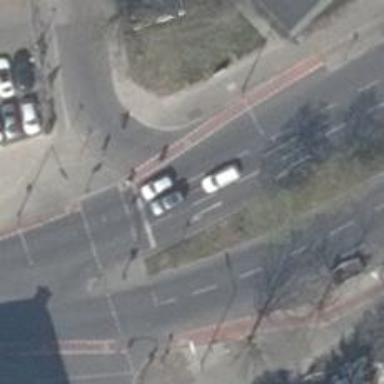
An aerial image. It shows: Secondary road with dual carriageway and asphalt surface. It has cycle track on the right.